Field crop: maize
Growth stage: 2
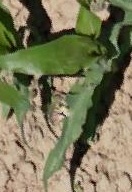
Species: maize